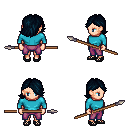
a pixel art fantasy rpg character, female body template, human, light skin, teal long-sleeve shirt, magenta pants, raven swoop hairstyle, ghillies, spear, four views (front, back, left, right), 2x2 character sprite sheet, small pixel art, hard edges, no anti-aliasing